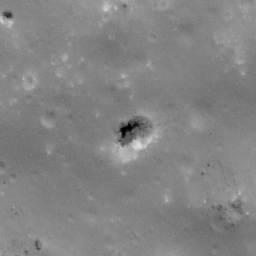
Pit: Kepler 3
Host crater: Kepler
Host type: impact_melt
Lunar coordinates: latitude 8.164, longitude 322.045